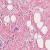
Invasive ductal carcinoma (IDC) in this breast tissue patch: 0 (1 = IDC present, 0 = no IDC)